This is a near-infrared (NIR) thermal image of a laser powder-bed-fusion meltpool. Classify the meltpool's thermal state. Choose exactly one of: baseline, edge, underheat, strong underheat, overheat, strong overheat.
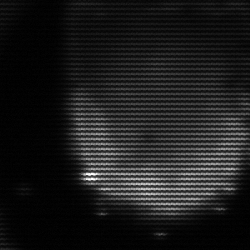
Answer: edge